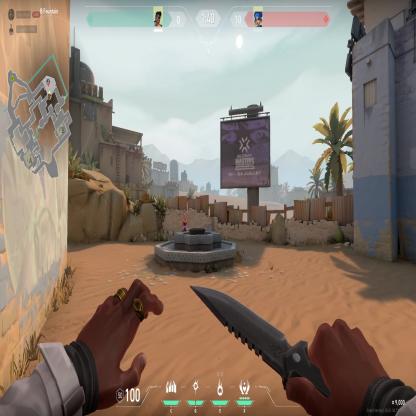
Label: enemy